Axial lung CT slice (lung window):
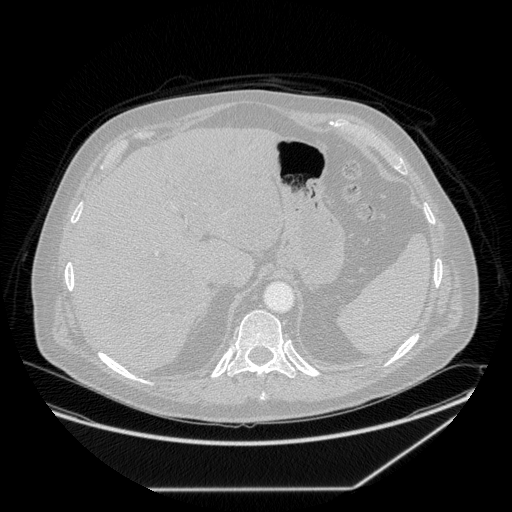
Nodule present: no